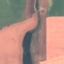
Land use / land cover: AnnualCrop